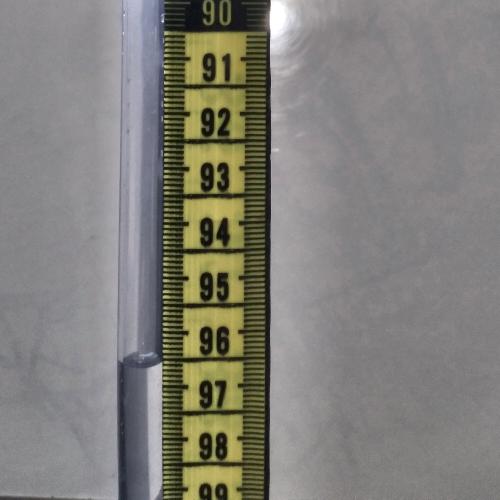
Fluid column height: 96.5 cm